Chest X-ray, PA view. Patient: 60 years old, sex F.
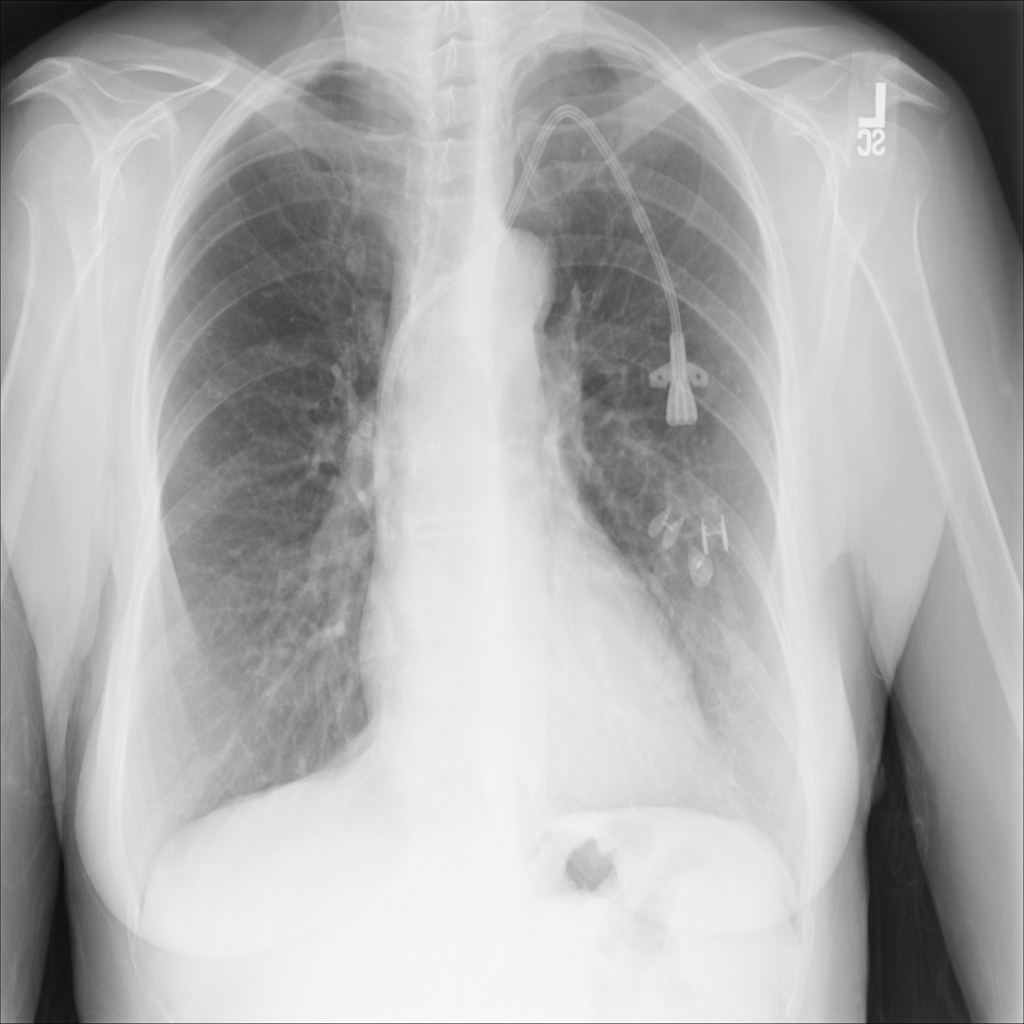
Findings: No Finding